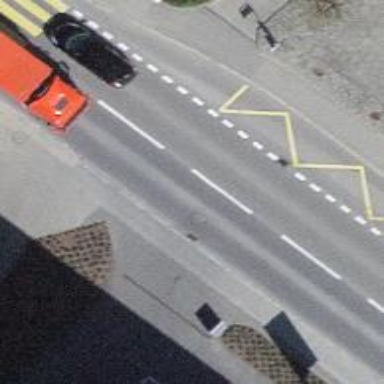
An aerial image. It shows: Bus stop equipped with public transport stop position.